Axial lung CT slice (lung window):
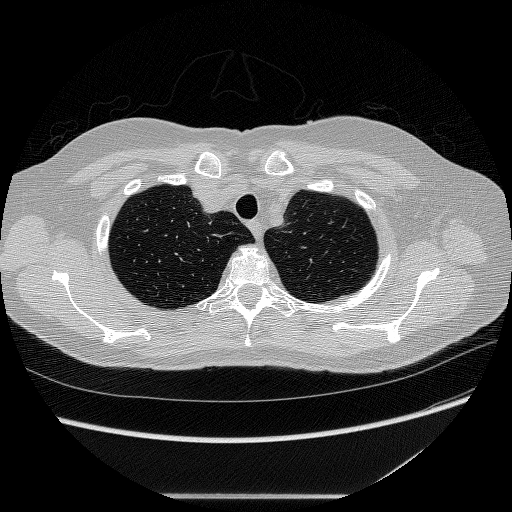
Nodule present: no